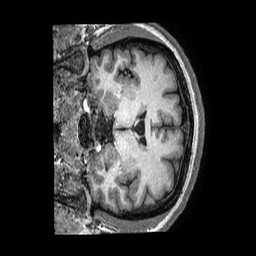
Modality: T1w
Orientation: coronal
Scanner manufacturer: philips
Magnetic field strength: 3 T
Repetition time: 0.006778 s
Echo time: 0.003048 s